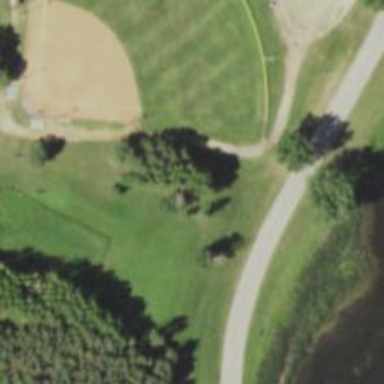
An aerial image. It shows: Disc golf hole.